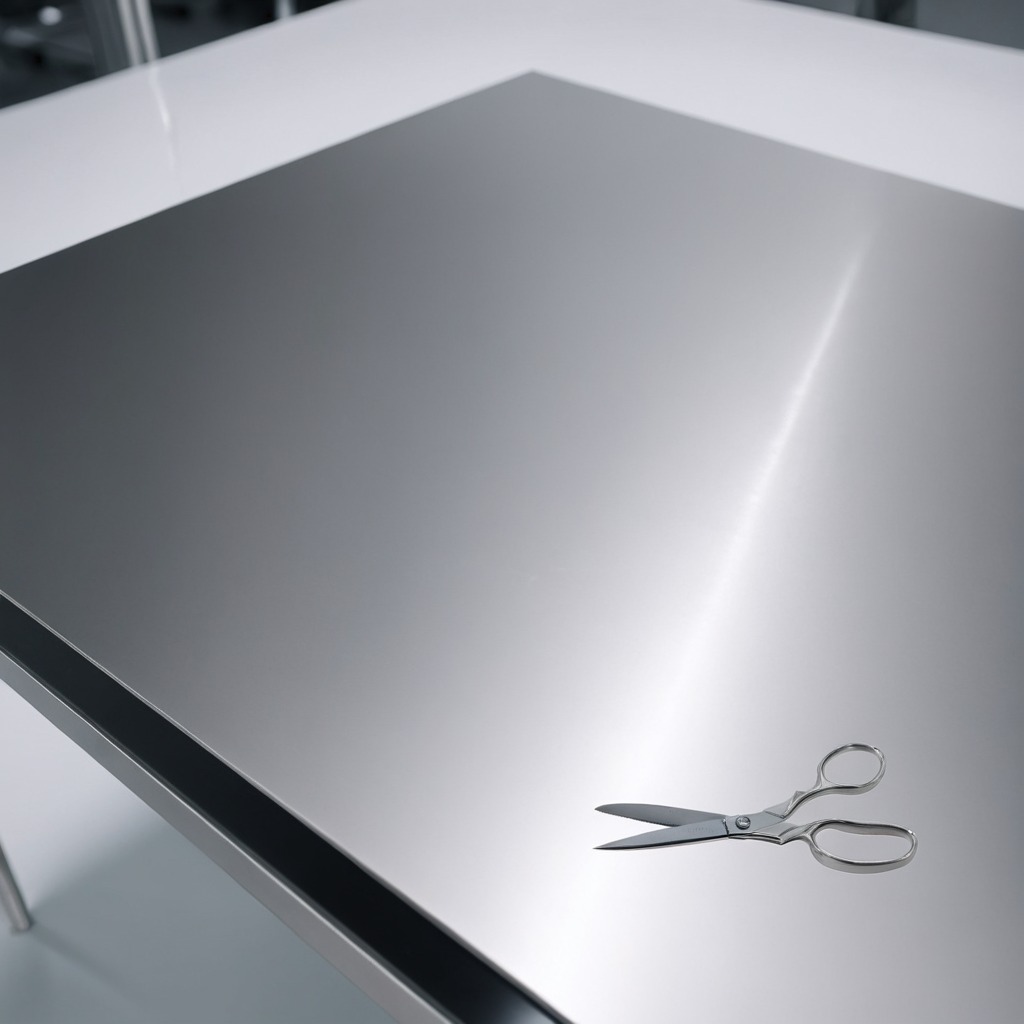
A scissor is lying on the stainless steel table in a high-end prototyping lab.